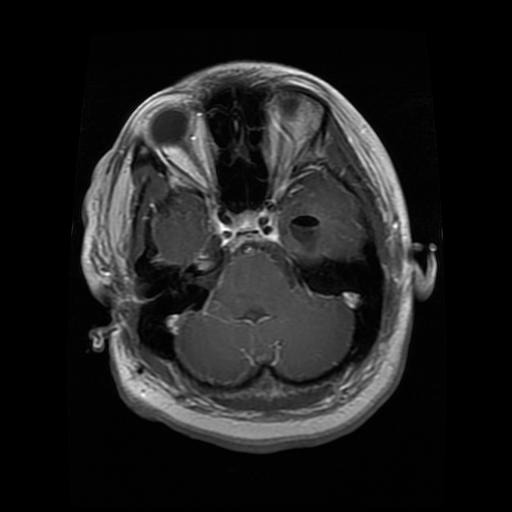
Label: glioma